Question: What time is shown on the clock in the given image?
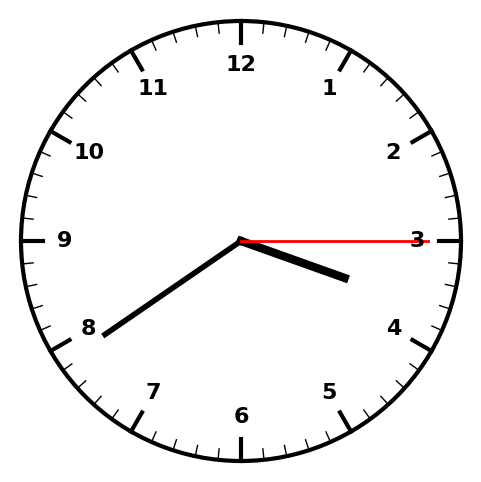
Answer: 03:39:15